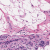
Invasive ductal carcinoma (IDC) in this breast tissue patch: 0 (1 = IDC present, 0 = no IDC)